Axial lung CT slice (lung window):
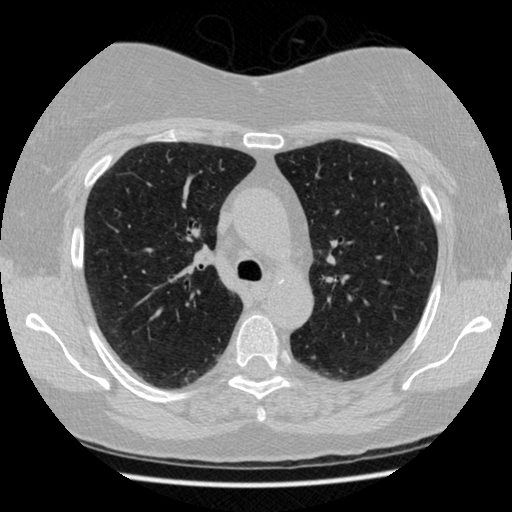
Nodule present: no